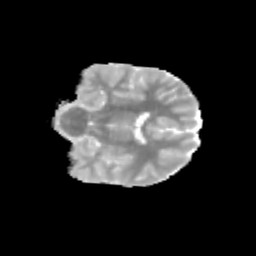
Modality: MD
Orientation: coronal
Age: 9
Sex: male
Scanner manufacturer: siemens
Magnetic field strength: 3 T
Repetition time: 3.8 s
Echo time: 0.07 s